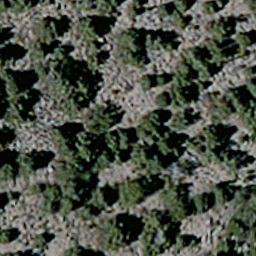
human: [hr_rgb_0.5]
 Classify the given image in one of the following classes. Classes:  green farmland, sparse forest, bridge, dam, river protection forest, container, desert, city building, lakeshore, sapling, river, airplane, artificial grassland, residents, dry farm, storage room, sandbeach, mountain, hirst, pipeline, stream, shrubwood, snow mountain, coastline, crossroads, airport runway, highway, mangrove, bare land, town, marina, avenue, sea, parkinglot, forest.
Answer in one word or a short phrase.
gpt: sparse forest